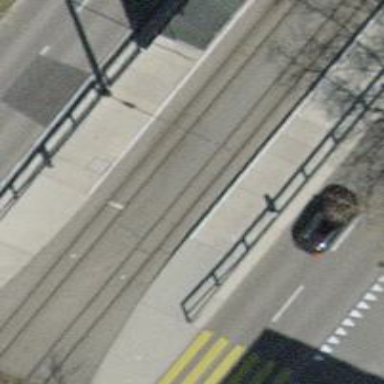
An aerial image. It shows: Tram stop with public transport stop position for trams.